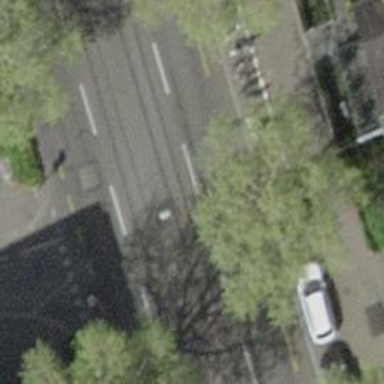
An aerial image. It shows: Tram level crossing on railway.